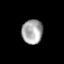
Tissue: lung
Cell type: Epithelial cells
Senescence score: 0.2166
Nuclear area (px): 505
Mean DAPI intensity: 165.519